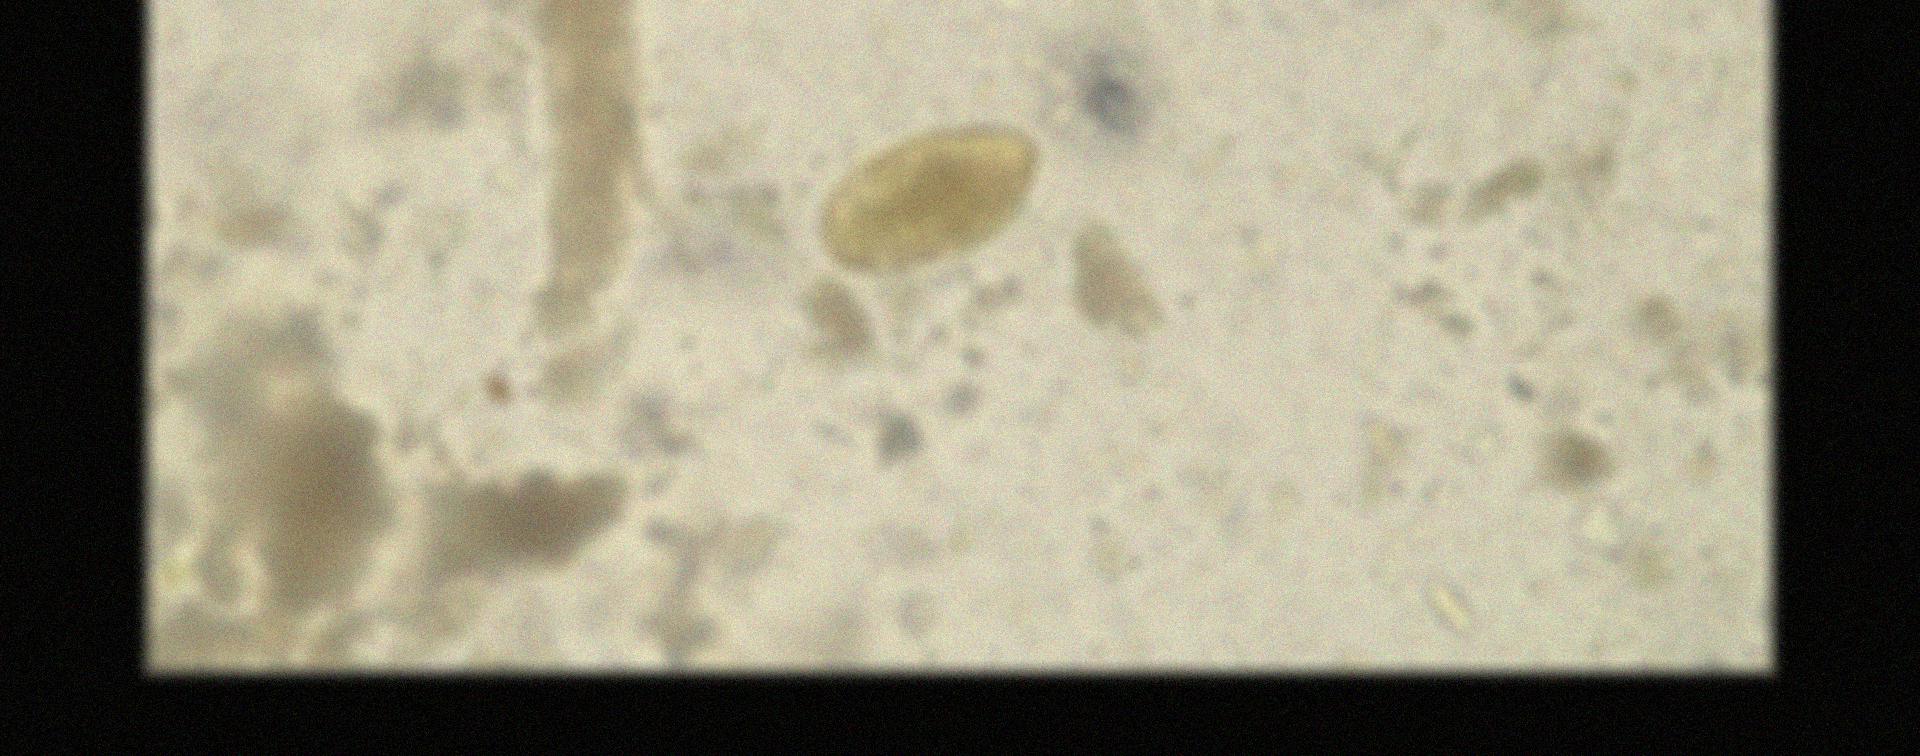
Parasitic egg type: Paragonimus spp